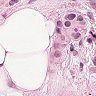
Metastatic tissue present: yes